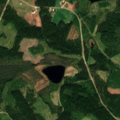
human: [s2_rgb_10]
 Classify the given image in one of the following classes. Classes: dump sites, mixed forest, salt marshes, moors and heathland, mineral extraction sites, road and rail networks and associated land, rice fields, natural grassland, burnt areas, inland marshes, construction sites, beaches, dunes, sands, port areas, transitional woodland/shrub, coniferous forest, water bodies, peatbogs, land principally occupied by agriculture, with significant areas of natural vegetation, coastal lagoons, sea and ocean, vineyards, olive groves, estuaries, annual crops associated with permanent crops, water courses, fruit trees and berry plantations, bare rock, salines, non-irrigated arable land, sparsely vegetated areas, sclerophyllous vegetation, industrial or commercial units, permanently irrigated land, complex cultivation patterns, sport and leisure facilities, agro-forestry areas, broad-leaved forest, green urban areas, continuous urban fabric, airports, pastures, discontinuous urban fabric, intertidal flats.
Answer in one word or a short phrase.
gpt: coniferous forest, mixed forest, transitional woodland/shrub, water bodies